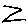
Label: zigzag